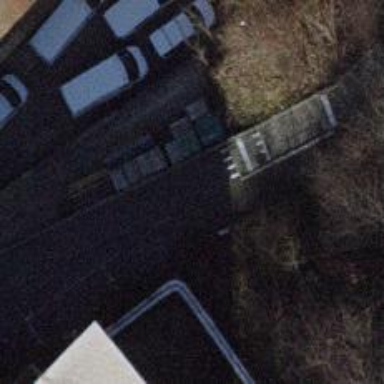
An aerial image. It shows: Steps made of paving stones.